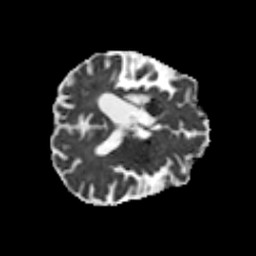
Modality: MD
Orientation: axial
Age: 74
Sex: male
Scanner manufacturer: siemens
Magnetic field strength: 3 T
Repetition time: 7.7 s
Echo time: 0.09 s